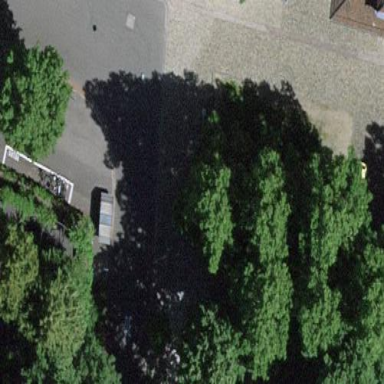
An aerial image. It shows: Park.